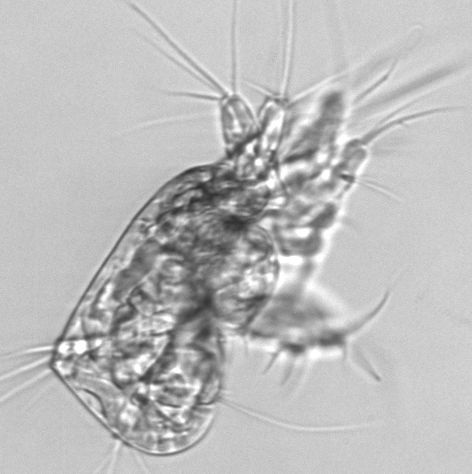
Label: Copepod_nauplii